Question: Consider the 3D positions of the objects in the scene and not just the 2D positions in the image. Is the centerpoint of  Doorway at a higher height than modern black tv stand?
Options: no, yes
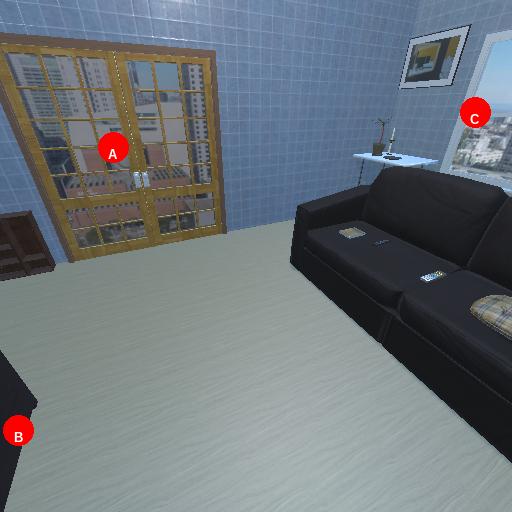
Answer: no